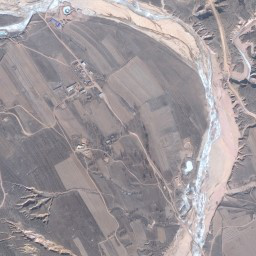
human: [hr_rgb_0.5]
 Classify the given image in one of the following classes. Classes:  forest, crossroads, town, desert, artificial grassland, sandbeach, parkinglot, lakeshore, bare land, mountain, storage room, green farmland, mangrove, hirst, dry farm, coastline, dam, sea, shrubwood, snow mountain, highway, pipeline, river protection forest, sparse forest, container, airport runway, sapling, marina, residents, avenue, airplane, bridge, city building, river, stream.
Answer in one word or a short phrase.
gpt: mountain